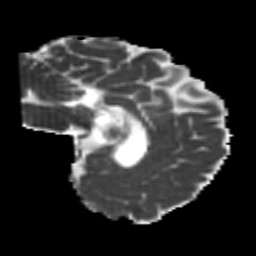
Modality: MD
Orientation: sagittal
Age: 24
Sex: male
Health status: healthy
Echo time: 0.074 s